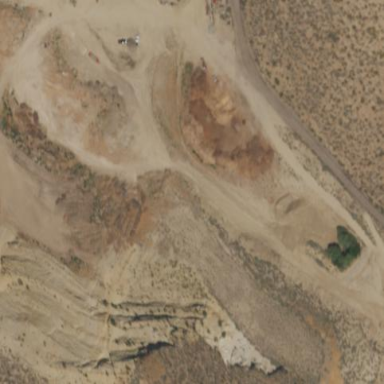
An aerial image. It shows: Quarry area.